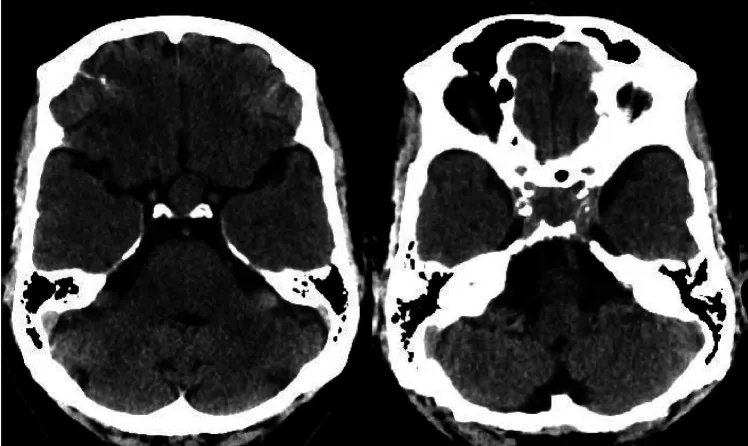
Brain CT scan without contrast, axial view. Intrasellar mass with extension to suprasellar cistern and adjacent bone erosion.
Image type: radiology (ct)